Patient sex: M
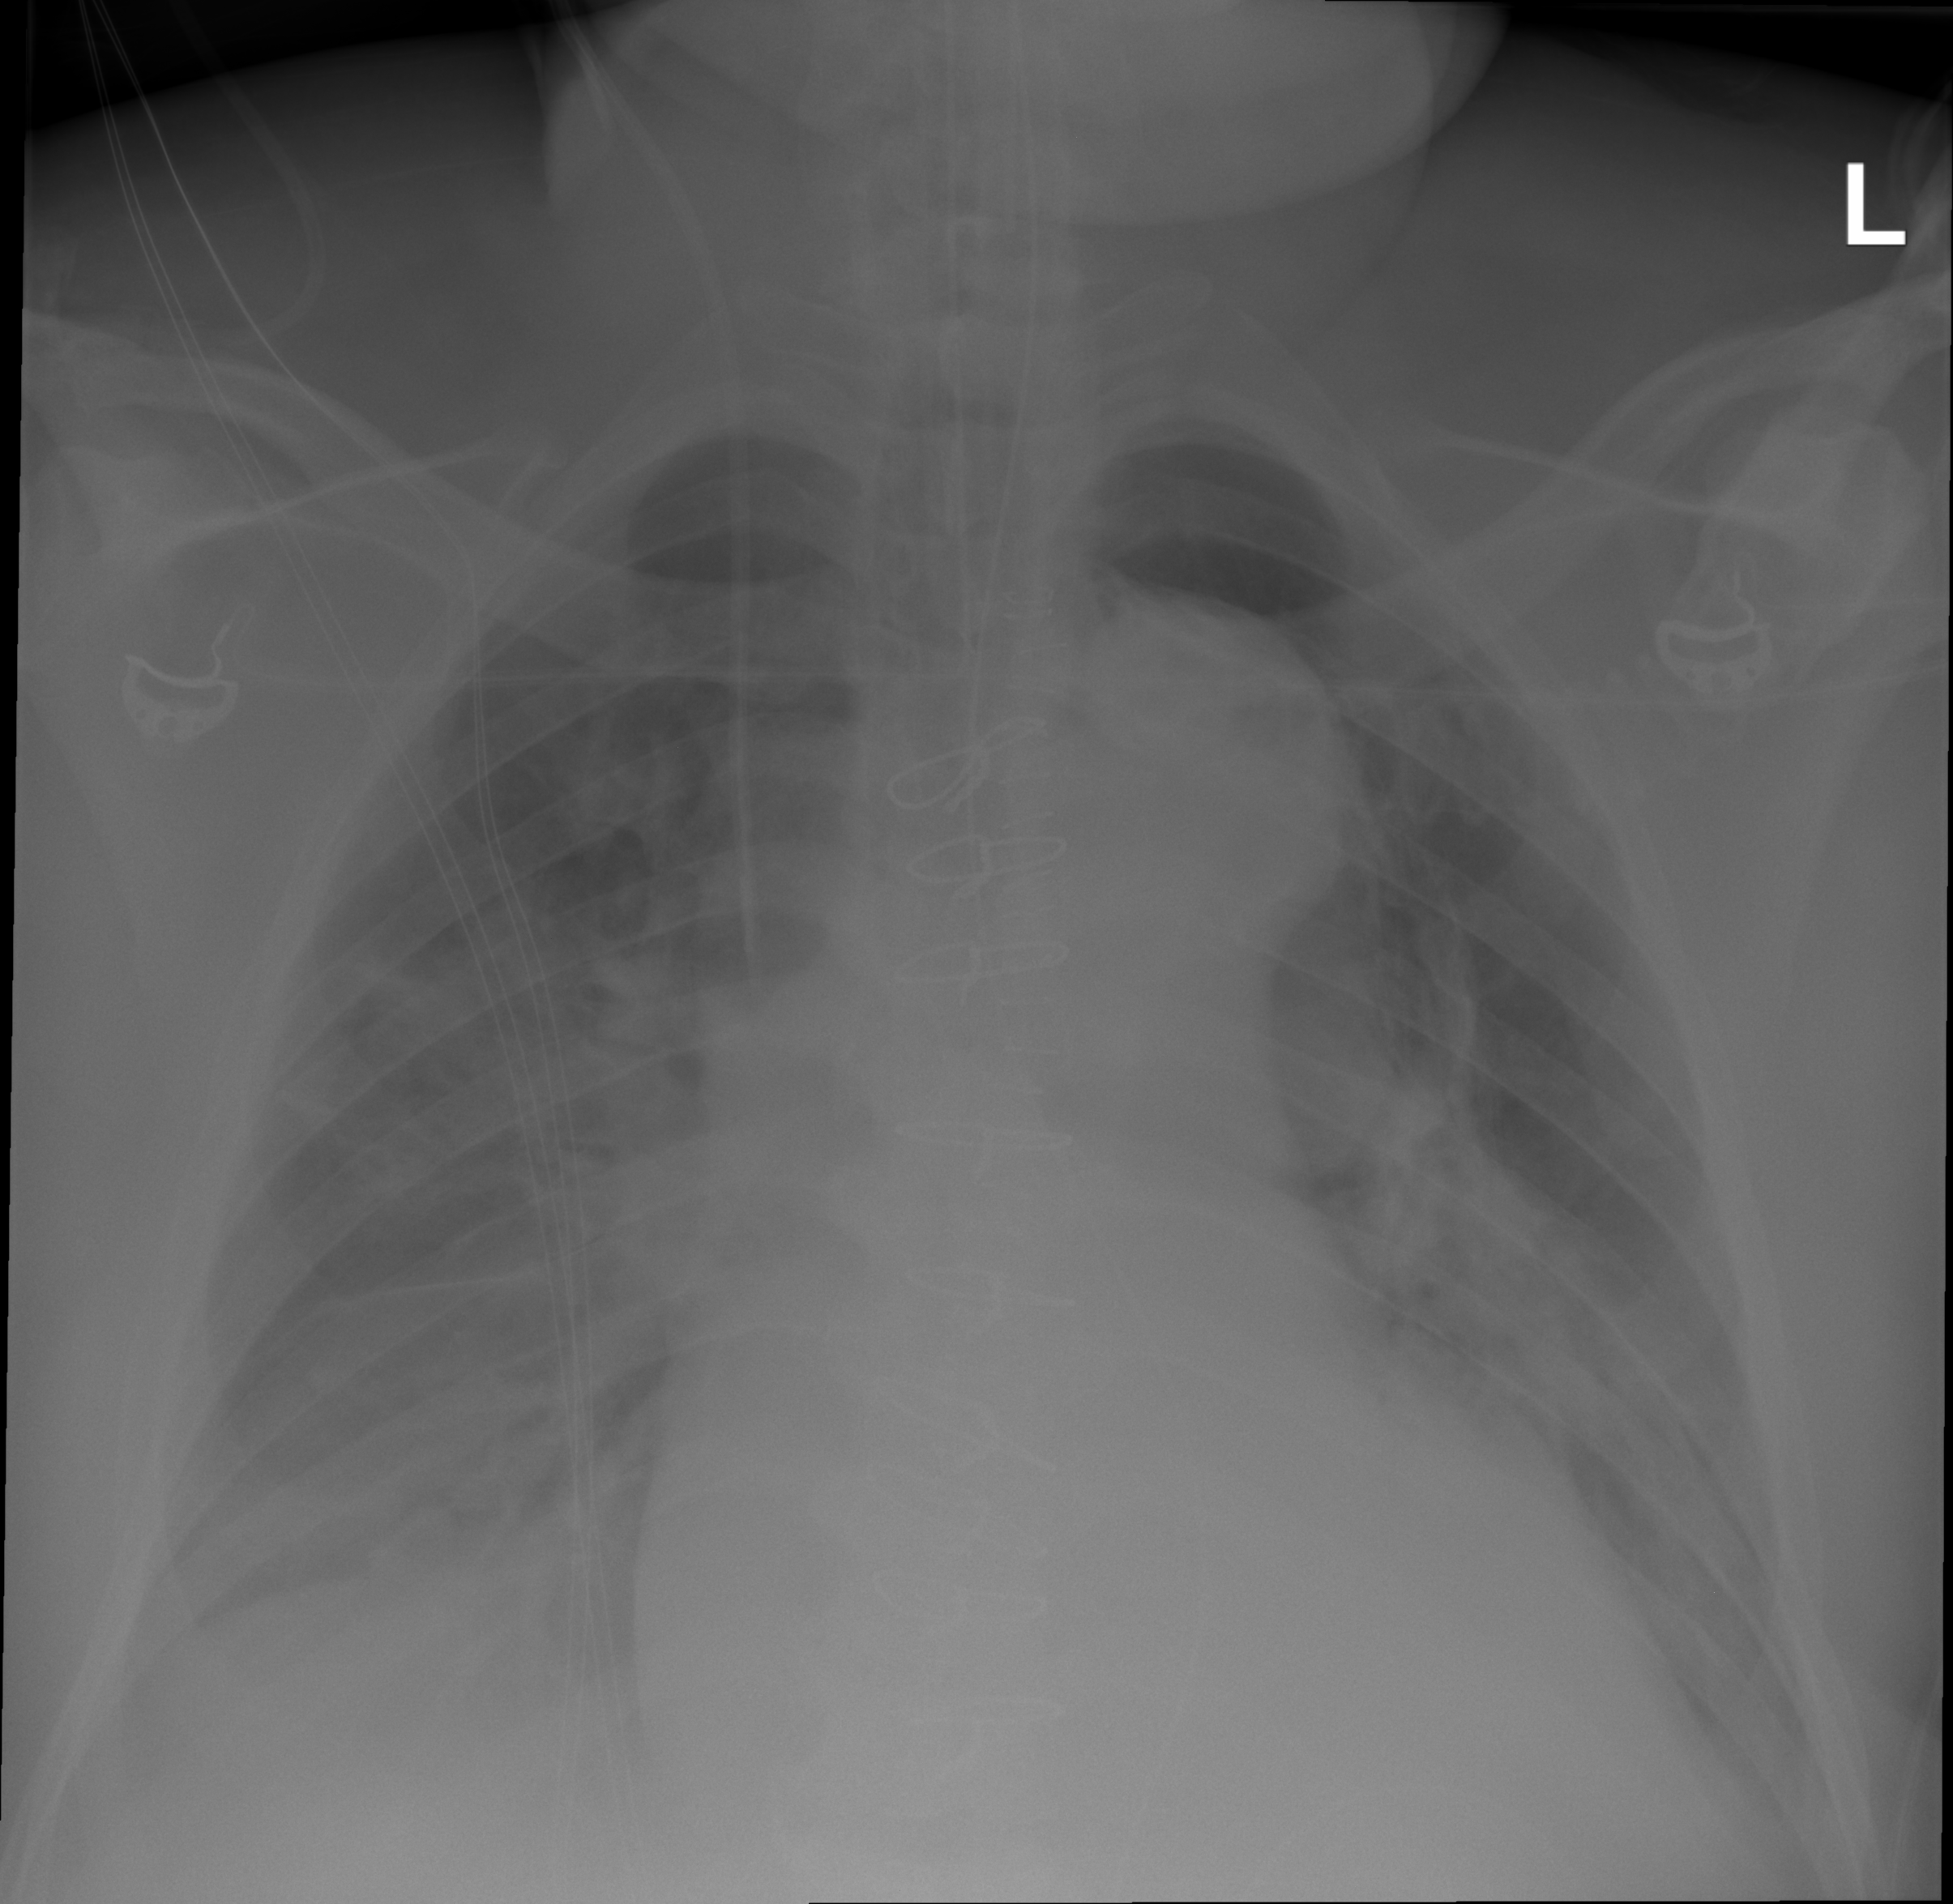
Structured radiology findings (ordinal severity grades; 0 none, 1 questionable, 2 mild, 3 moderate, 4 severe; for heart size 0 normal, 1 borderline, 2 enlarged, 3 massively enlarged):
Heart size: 2
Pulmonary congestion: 3
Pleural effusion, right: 3
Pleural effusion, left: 2
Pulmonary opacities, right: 3
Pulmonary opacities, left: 3
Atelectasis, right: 3
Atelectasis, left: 3